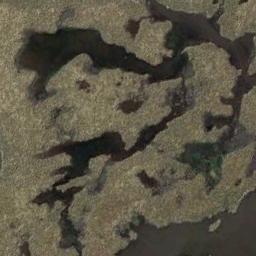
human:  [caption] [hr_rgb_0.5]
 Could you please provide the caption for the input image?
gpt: There is a large area of ​​dense brown bare land in a lake in a wetland .

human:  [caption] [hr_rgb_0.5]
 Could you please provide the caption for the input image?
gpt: There is a straight path through this wetland .

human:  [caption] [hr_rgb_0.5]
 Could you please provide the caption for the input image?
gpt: There are many different areas of water surrounded by wetlands .

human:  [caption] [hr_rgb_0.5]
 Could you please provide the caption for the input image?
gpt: The wetland consists of bare land and water .

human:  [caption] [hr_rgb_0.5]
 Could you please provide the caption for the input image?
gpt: There are some water areas and bare land on the wetland .